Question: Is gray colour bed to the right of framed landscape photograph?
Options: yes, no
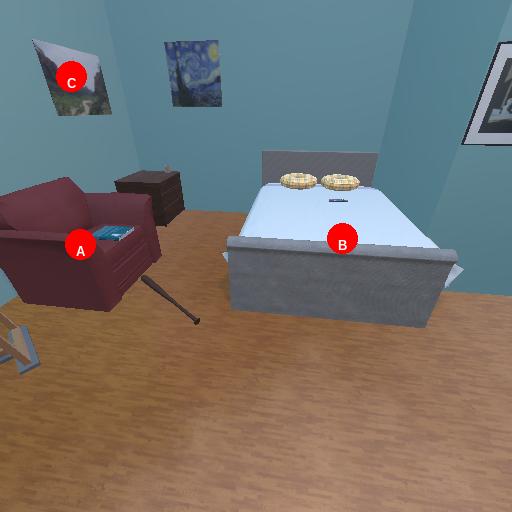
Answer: yes